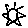
Label: sun